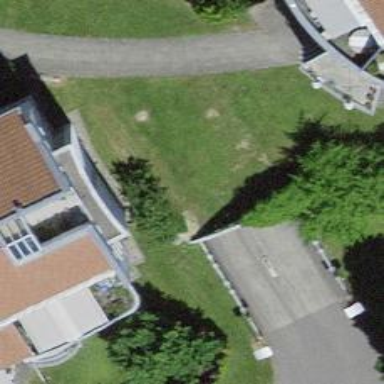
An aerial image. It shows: Parking entrance.